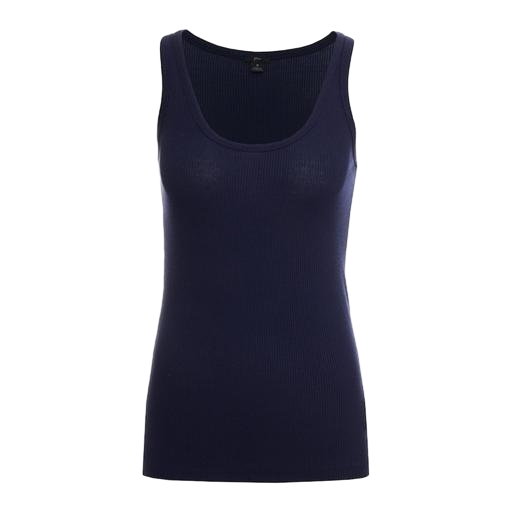
long tank top, longline vest, slim scoop tank, white background